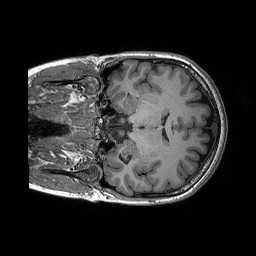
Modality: T1w
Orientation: coronal
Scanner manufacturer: siemens
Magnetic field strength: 3 T
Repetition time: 2.3 s
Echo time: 0.00298 s